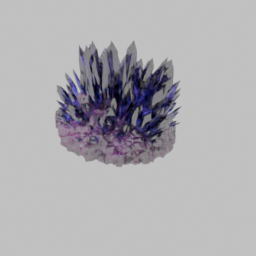
Label: decoration